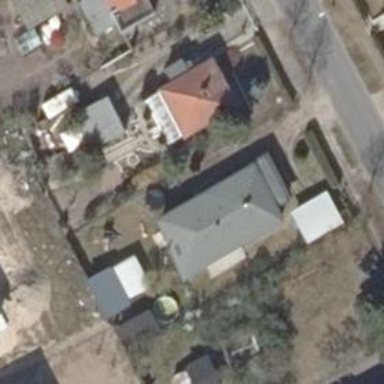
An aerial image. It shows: Detached building with hipped roof shape.